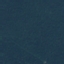
Land use / land cover: Forest